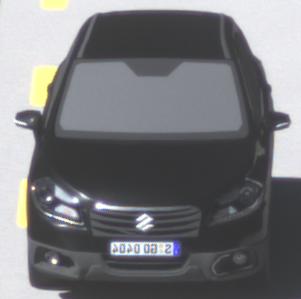
Make: Suzuki
Model: SX4 S-Cross 1.6
Detailed model: SX4 (II) S-Cross
Model produced from: 2013/10
Model produced until: 2015/08
Doors: 5
Color: black
Road condition: dry road
Daytime: morning or afternoon
Contrast: high contrast